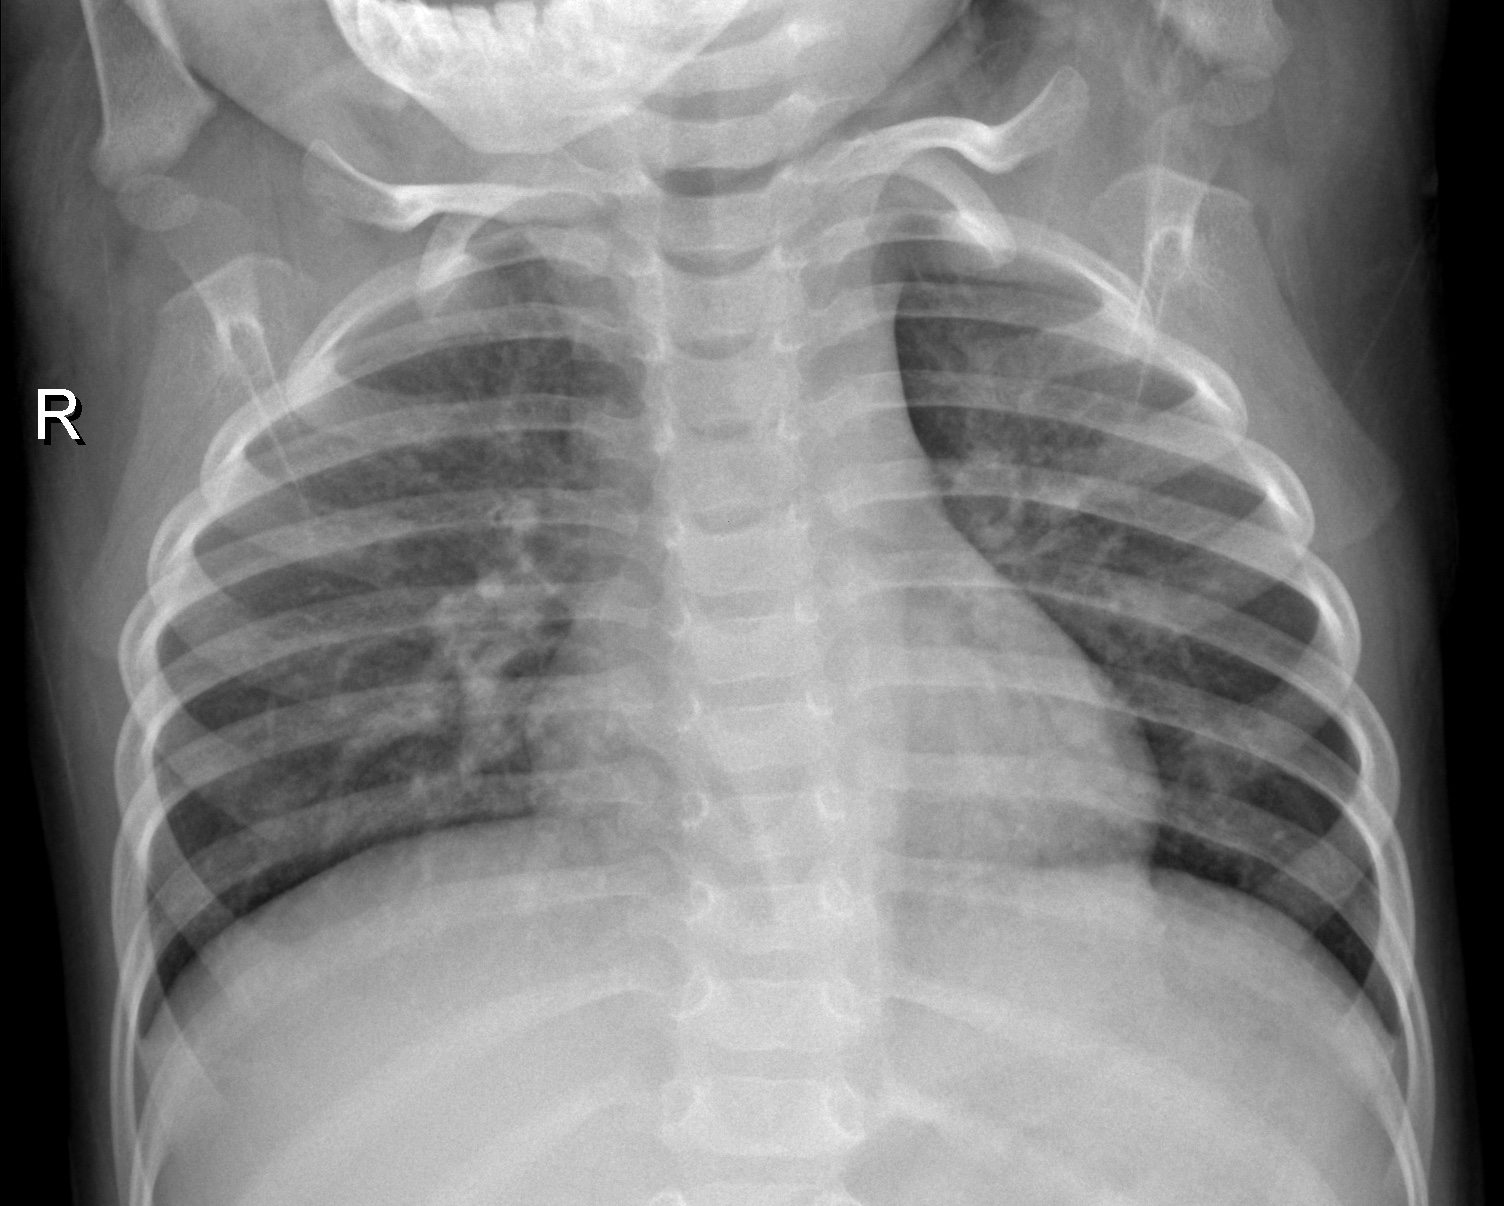
Diagnosis: NORMAL